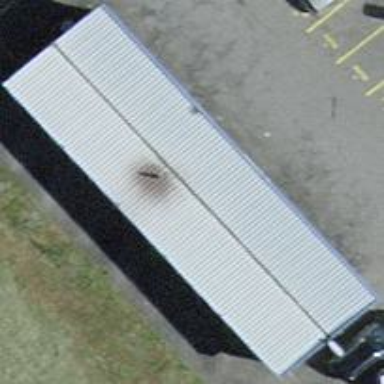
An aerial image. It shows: View of roof of building.